Question: I'm searching a multivalued field which is defined as:
'''
<fieldType name="text" class="solr.TextField" positionIncrementGap="100">
<analyzer type="index">
<tokenizer class="solr.StandardTokenizerFactory"/>
<filter class="solr.LowerCaseFilterFactory"/>
<filter class="solr.EdgeNGramFilterFactory" minGramSize="2" maxGramSize="15"
side="front"/>
</analyzer>
<analyzer type="query">
<tokenizer class="solr.StandardTokenizerFactory"/>
<filter class="solr.LowerCaseFilterFactory"/>
</analyzer>
</fieldType>
'''
But if I'm searching for words which are longer than the 'maxGramSize' of 15, I don't get any results. So with the following indexed:
'''
vedlikeholdsskjema pa toyota corolla Gode ting kiwi kan spises med skall, banan
'''
I get results on "kiwi", "banan" etc. but not on "vedlikeholdsskjema". I guess I could increase the 'maxGramSize' size, but I would have thought the 'StandardTokenizerFactory' and 'LowerCaseFilterFactory' would have given me matches in this case.
Here is screenshot of the analysis page .
I'm running Solr 4.7.0.
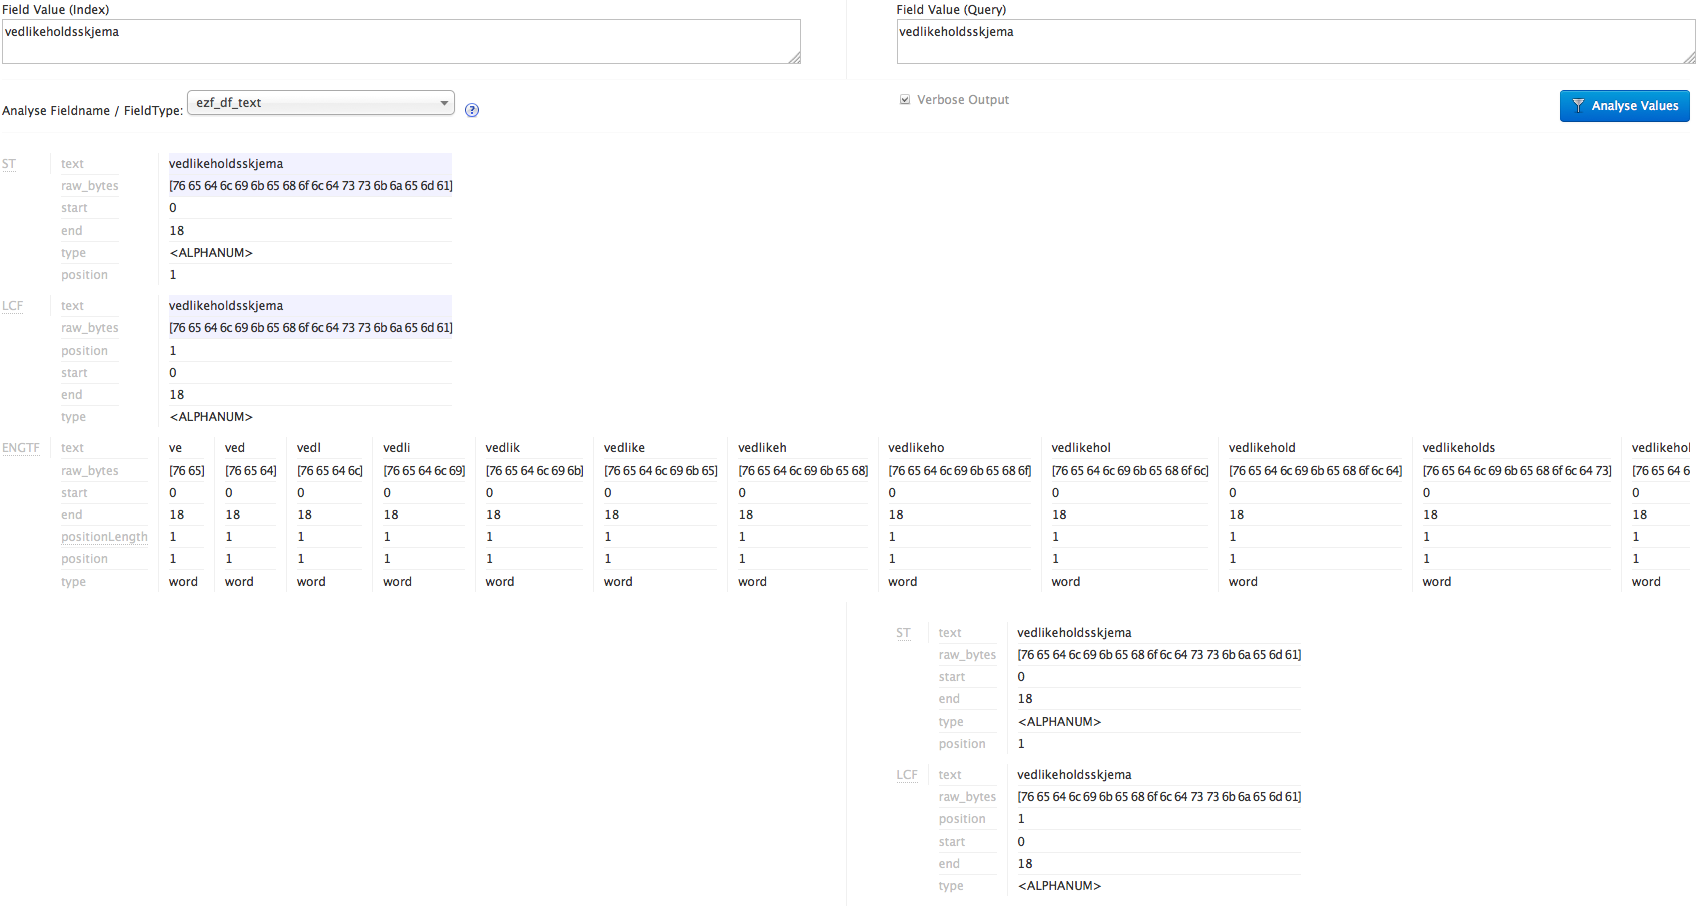
Answer: Yes. You are correct. In the above case you need to increase the maxGramSize more than 15 to get the desired result/output.
But before that do you really need a word to be splitted into multiple words. I mean what is your search criteria? Do you want partial word search?
For example :
When a user searches with "vedlikeh" then you want him to show the results of "vedlikeholdsskjema". This is partial word search. If its the requirement then you should go on increasing maxGramSize.
But I think if you don't have such requirement then there is not point in increasing the index size. You should rather go for simpler field type.
Either use the existing or create your own depending on your requirement.
For more info on the "EdgeNGramFilterFactory" please refer
<URL>